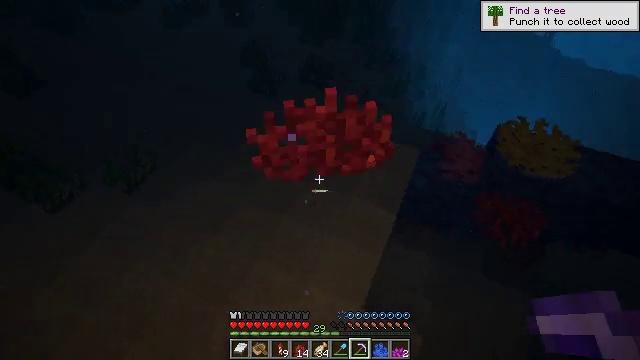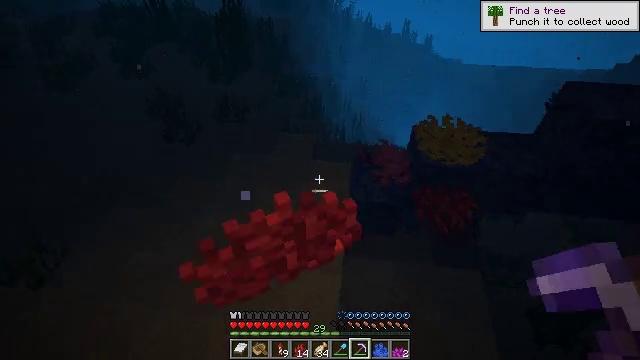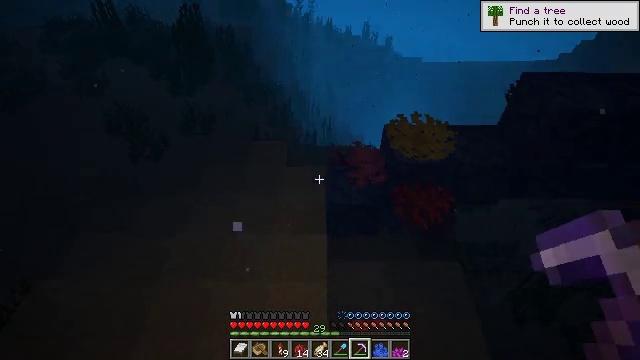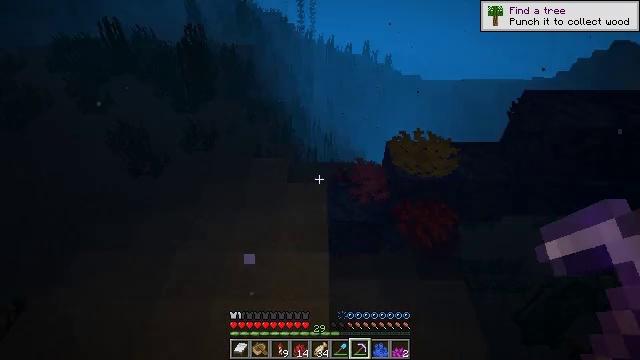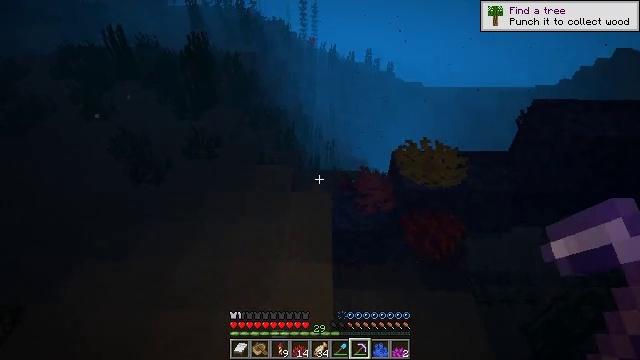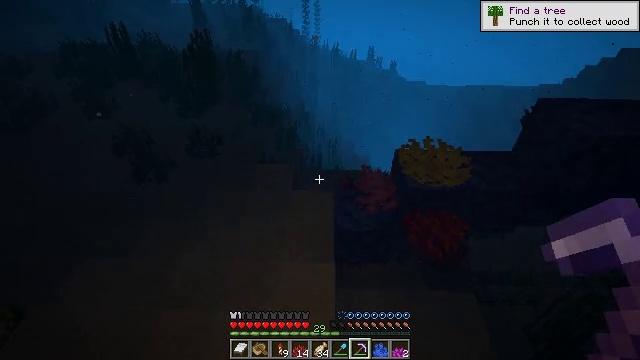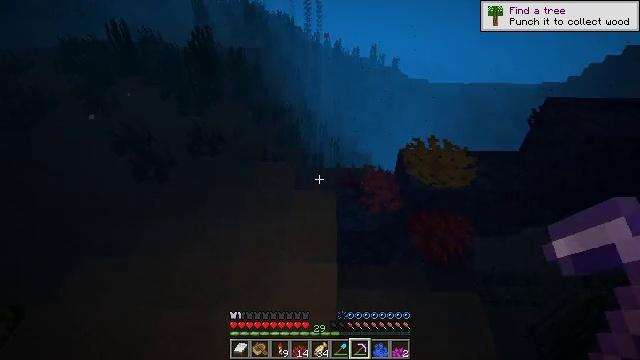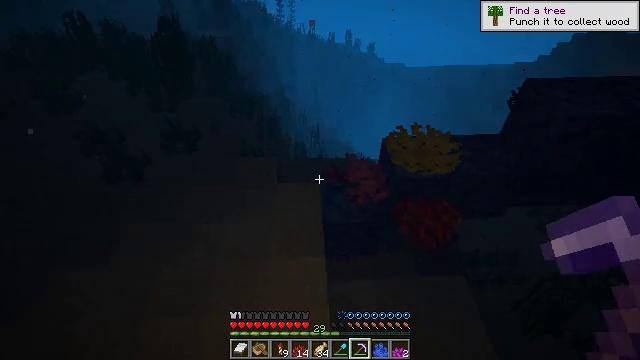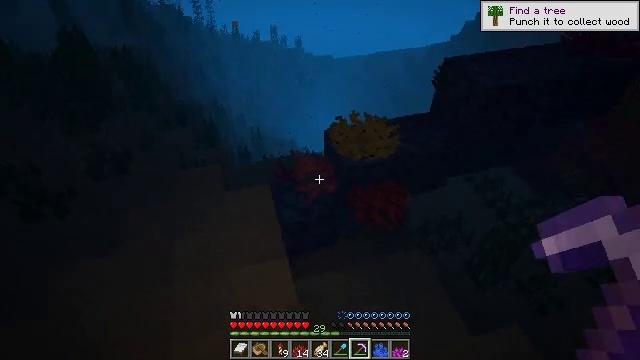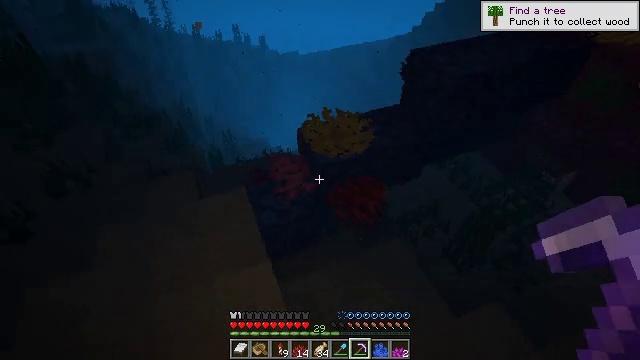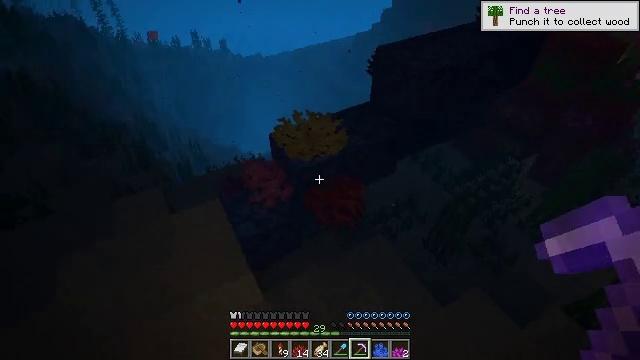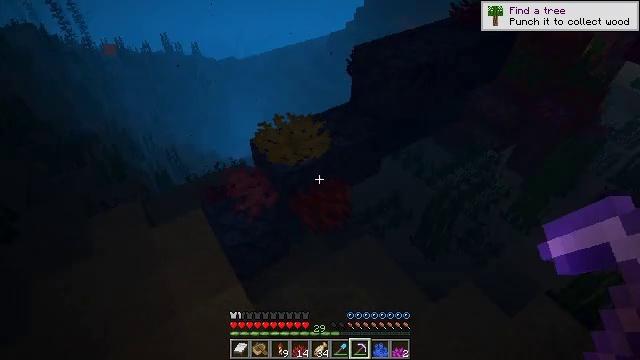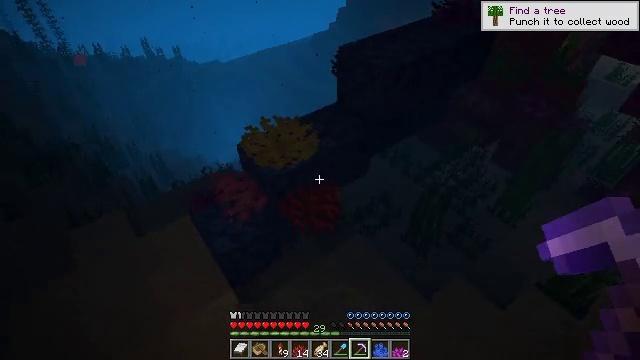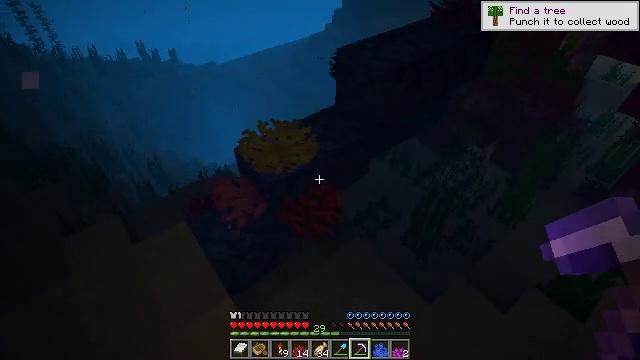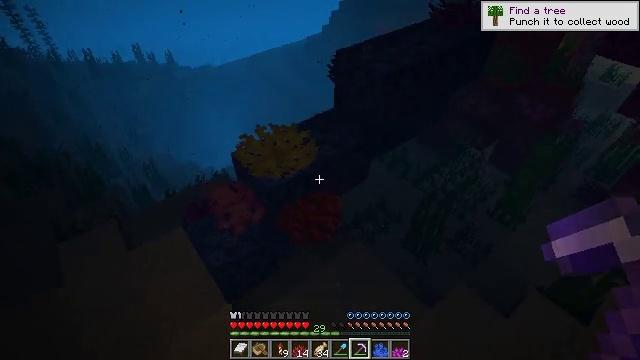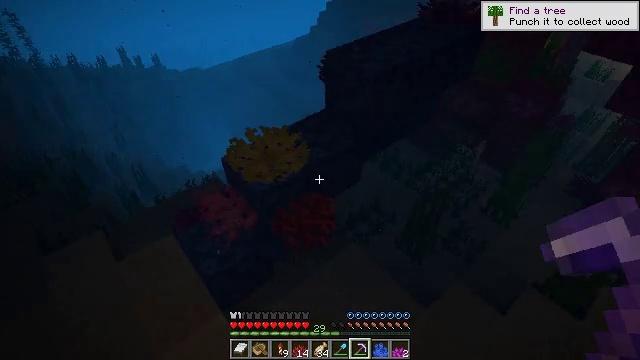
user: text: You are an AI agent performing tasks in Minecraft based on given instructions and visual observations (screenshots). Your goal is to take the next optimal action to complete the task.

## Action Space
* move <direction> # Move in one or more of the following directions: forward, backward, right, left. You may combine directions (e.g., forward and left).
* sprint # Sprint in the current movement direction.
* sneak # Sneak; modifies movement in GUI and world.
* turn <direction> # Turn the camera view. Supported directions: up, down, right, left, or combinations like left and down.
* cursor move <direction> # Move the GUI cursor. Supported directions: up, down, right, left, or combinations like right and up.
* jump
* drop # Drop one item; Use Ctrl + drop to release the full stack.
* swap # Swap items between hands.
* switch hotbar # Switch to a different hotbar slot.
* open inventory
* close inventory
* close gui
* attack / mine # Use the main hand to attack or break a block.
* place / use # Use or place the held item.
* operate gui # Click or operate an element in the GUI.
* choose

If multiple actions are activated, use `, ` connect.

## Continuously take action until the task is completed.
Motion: motion action
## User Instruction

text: Attack the fire coral wall fan to collect it.
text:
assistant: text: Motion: move forward, turn right and up
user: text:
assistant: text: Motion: move forward, turn right
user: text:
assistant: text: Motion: move forward, turn up
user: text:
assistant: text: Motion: move forward, turn up
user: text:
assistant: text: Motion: move forward
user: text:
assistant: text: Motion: move forward
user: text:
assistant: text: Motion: move forward, turn right and down
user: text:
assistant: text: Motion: move forward, turn right
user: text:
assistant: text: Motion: move forward, turn right
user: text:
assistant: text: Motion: move forward, turn right
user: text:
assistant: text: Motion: move forward, turn right
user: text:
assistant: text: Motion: move forward, turn right
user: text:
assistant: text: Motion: move forward
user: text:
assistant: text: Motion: move forward
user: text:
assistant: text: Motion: move forward, sneak, turn right
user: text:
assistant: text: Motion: move forward, sneak
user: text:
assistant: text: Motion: move forward, sneak
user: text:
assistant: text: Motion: move forward, sneak
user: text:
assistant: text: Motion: move forward, sneak
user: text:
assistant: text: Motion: move forward
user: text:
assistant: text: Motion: move forward
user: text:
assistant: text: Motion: move forward
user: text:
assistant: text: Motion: move forward
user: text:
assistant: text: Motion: move forward
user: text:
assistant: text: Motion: move forward, attack / mine
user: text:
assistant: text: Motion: move forward, attack / mine
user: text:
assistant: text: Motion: move forward, turn down
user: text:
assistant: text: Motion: move forward, turn down
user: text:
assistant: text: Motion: move forward
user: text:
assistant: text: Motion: move forward, turn right